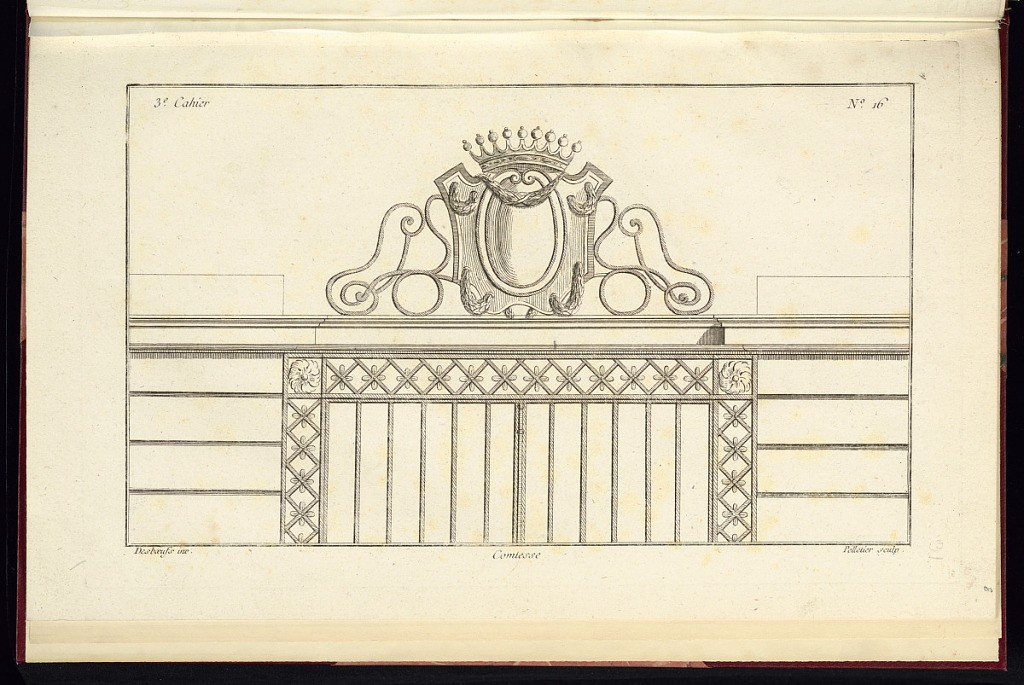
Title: Comtesse
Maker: Laurent Desboeufs de Saint-Laurent, French, active 1763 – 1776
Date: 1772–77
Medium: Etching and engraving on paper
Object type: Print
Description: A design for the upper section of wrought-iron gates with a gate crown featuring a blank coat of arms topped with a crown and decorated with a cartouche and a festoon of leaves. The gates are flanked by stone walls. The plate is titled, numbered, and signed.